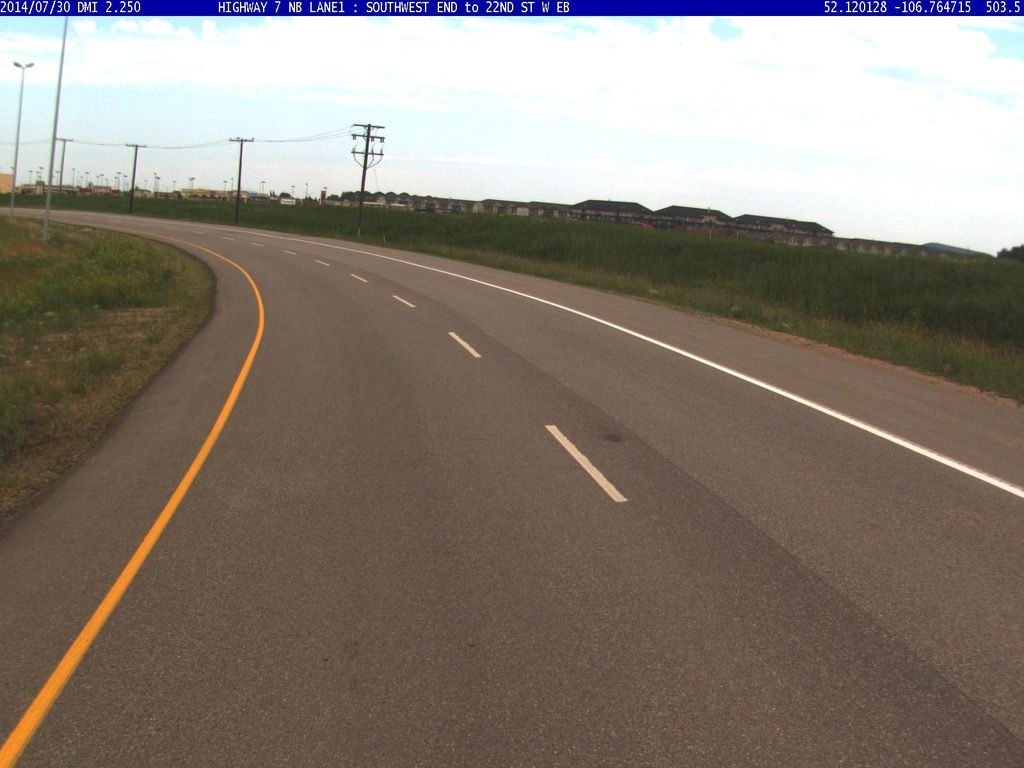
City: saskatoon